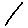
Label: line